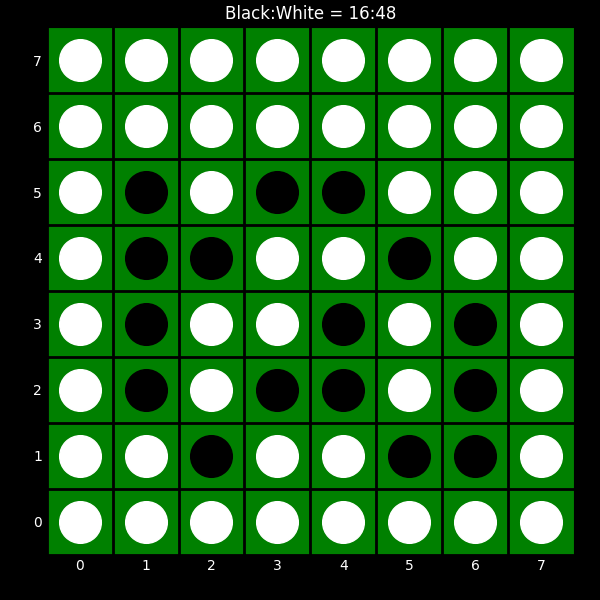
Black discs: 16
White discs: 48